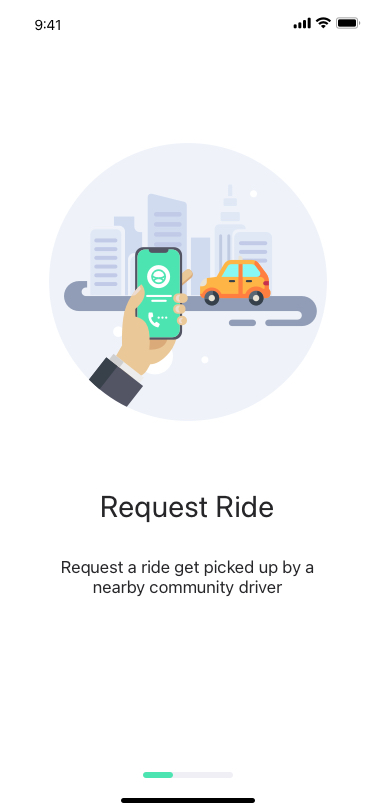
Text in this UI design:
Request Ride
Request a ride get picked up by a nearby community driver